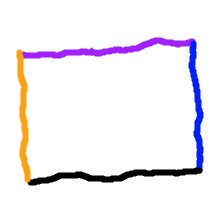
Shape: rectangle